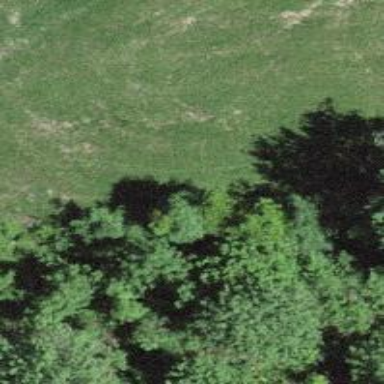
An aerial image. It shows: Path.